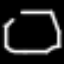
Label: octagon